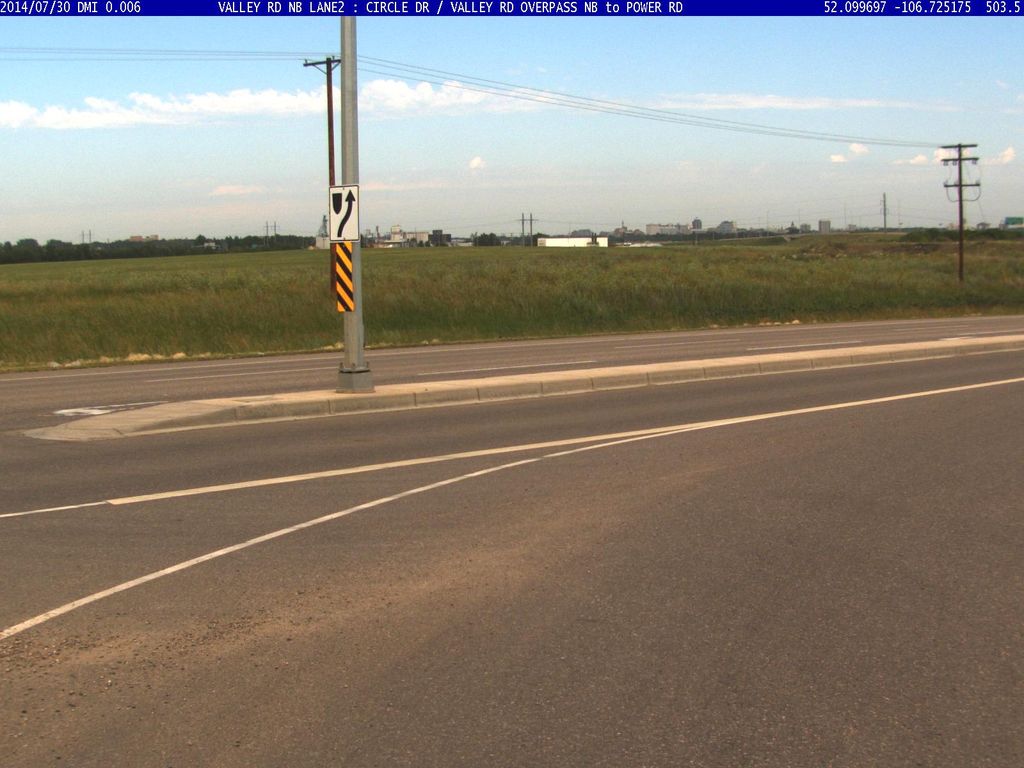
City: saskatoon